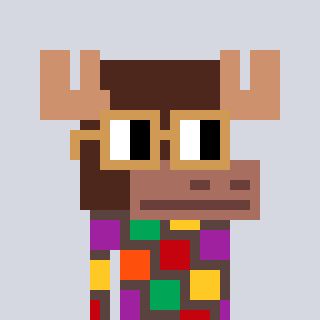
a pixel art character with square brown glasses, a moose-shaped head and a darkbrown-colored body on a cool background